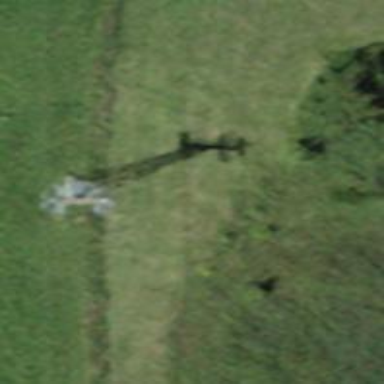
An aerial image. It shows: Pylon for aerialway.